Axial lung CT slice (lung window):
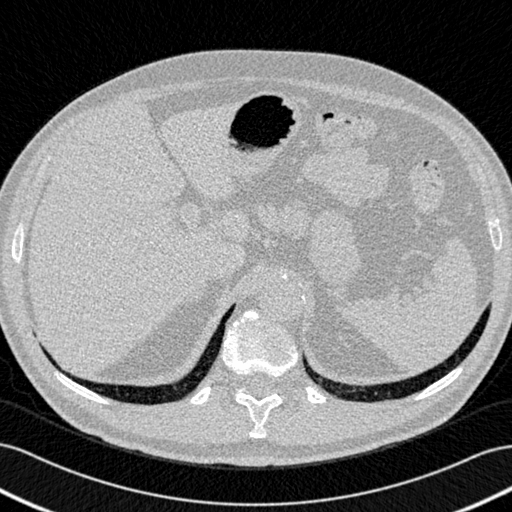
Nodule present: no